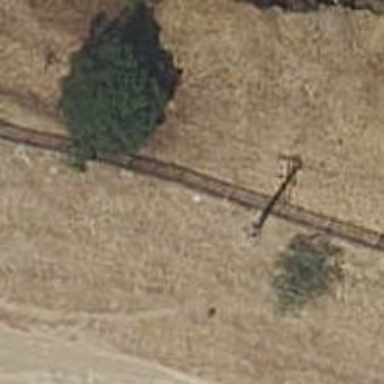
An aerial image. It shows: Power pole.